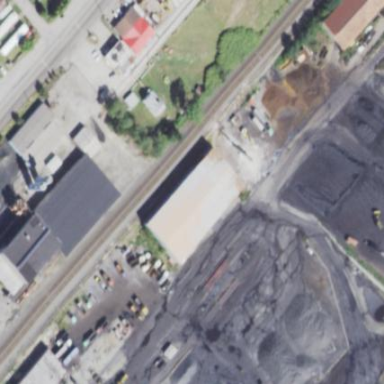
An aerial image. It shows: Industrial building.